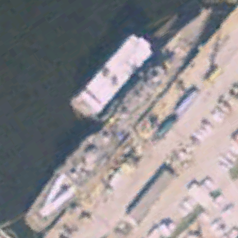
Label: cruiser